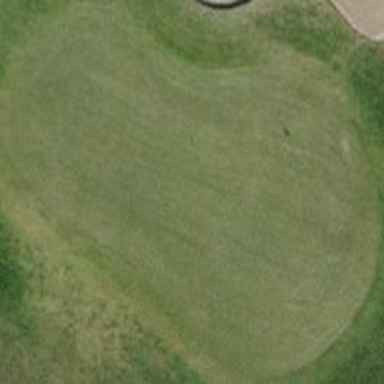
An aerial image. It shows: Green golf area with grass land use.